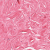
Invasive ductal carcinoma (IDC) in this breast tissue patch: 0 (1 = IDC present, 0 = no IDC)